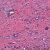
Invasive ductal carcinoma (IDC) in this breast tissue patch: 1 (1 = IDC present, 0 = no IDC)